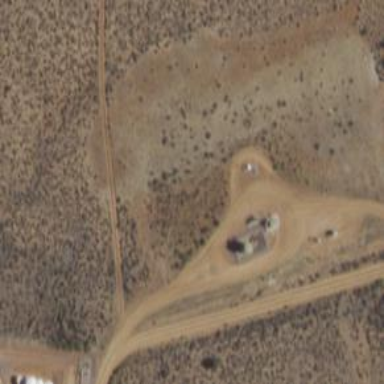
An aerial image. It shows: Storage tank with man-made structure.